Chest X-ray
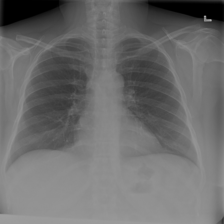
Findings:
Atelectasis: negative
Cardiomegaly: negative
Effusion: negative
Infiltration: negative
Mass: negative
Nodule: negative
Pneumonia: negative
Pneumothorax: negative
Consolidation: negative
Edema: negative
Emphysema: negative
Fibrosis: negative
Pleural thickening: negative
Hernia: negative